Question: Is it possible to enable a second monitor programatically and extend the Windows Desktop onto it in C#? It needs to do the equivalent of turning on the checkbox in the image below.

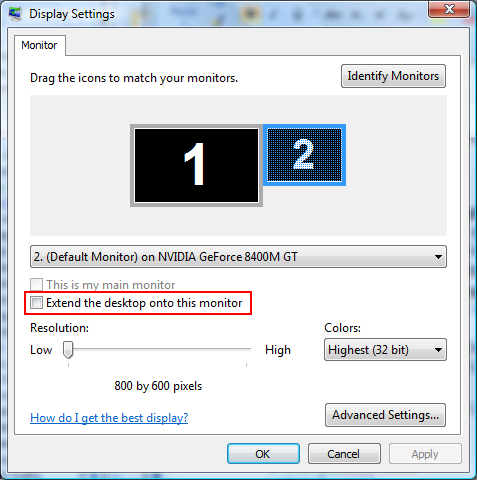
Answer: <URL>
What you basically need to do:
> Use the EnumDisplayDevices() API call
to enumerate the display devices on
the system and look for those that
don't have the
'DISPLAY_DEVICE_ATTACHED_TO_DESKTOP'
flag set (this will include any
mirroring devices so not all will be
physical displays.) Once you've found
the display device you'll need to get
a valid display mode to change it to,
you can find this by calling the
EnumDisplaySettingsEx() API call -
Generally you'd display all the
available modes and allow the user to
choose however in your case it sounds
like this may be possible to hard-code
and save you an additional step. For
the sake of future-proofing your
application though I'd suggest having
this easily changeable without having
to dig through the source every time,
a registry key would be the obvious
choice. Once you've got that sorted
out populate a DevMode display
structure with the information about
the display positioning (set the
PelsWidth/Height, Position,
DisplayFrequency and BitsPerPel
properties) then set these flags in
the fields member. Finally call
ChangeDisplaySettingsEx() with this
settings structure and be sure to send
the reset and update registry flags.
That should be all you need, hope this
helps,
<URL> structure import using PInvoke
<URL> function import
<URL> function import
etc. the rest of them functions can be found with a simple search by name.